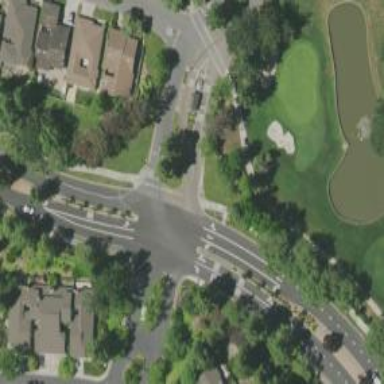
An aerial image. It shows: Marked footway crossing with lines.